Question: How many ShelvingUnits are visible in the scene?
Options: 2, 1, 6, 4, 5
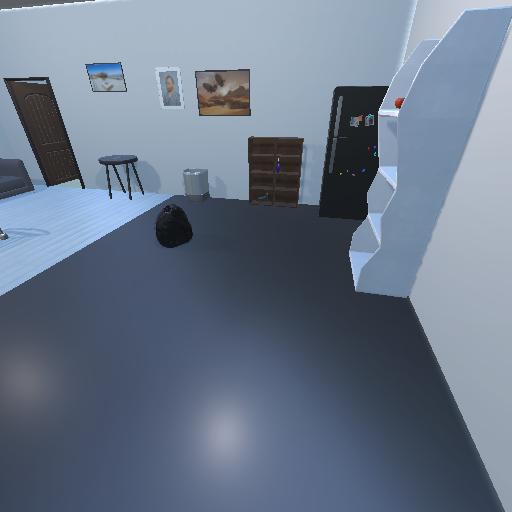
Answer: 2